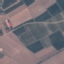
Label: PermanentCrop